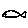
Label: fish